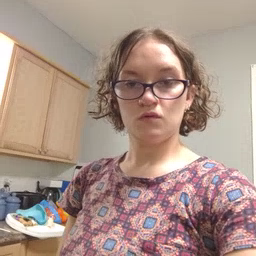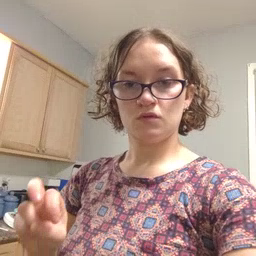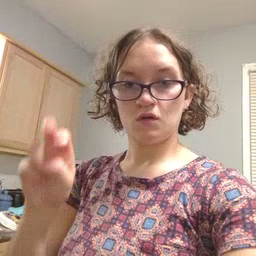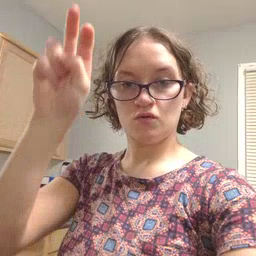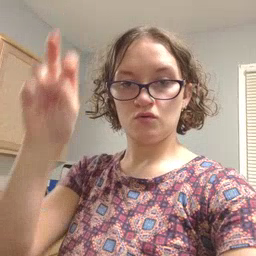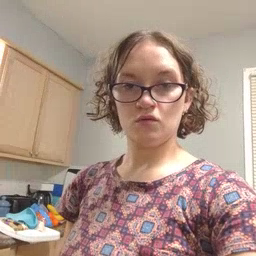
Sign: stairs